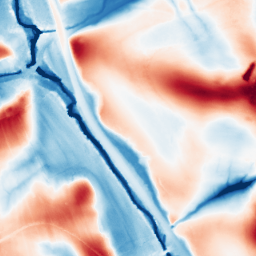
Category: edge_preserving
Decomposition family: guided
Decomposition parameters: radius: 32
eps: 0.001
Upsampling method: bilinear
Upsampling parameters: scale: 8
Upsampling scale: 8